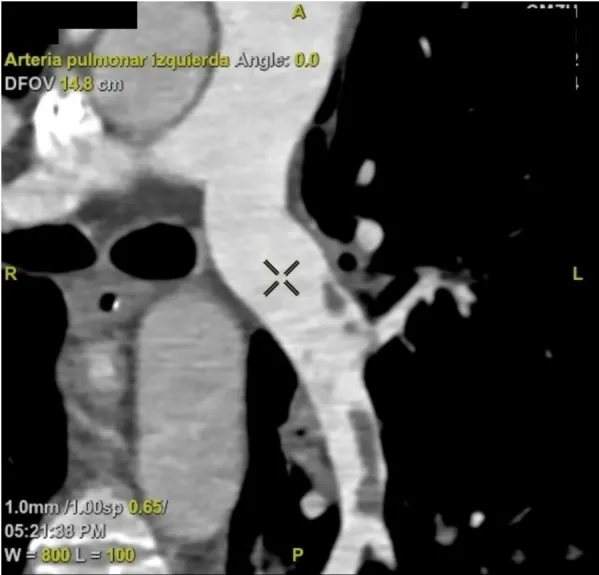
CT angiography. The left pulmonary artery exhibits a partial filling defect in the segmental and subsegmental branches. CT, computed tomography.
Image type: radiology (ct)